Interaction volume radius: 5 \u00c5
Interaction volume height: 15 \u00c5
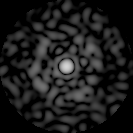
Disorder parameter: 0.792